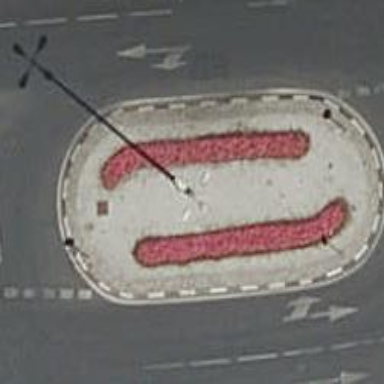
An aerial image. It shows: Kerb barrier.